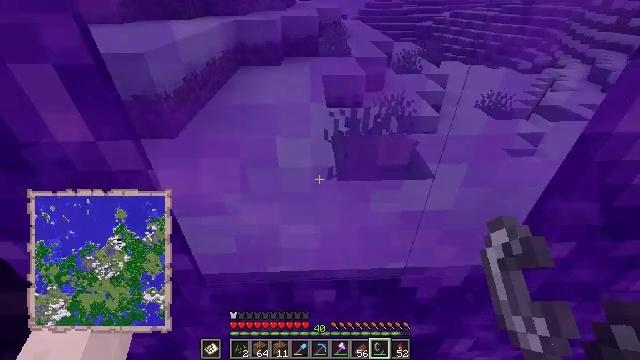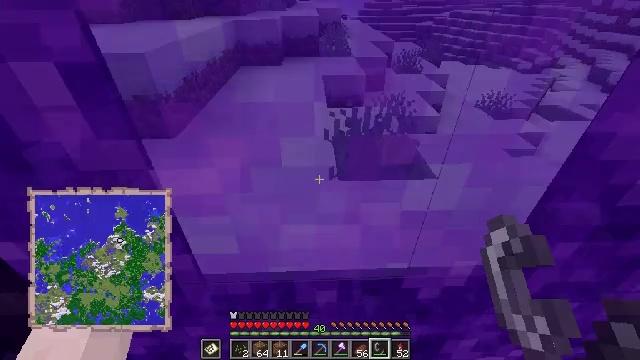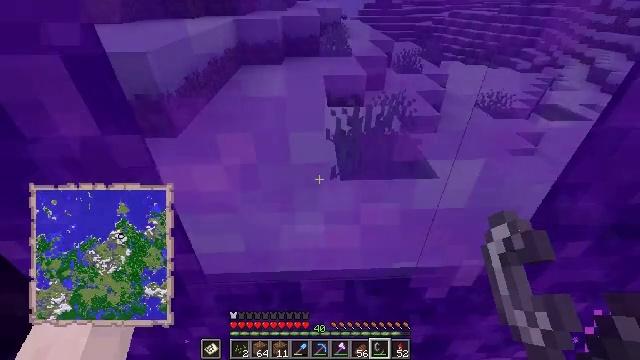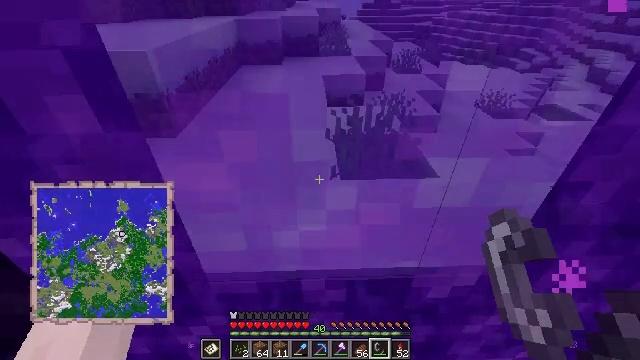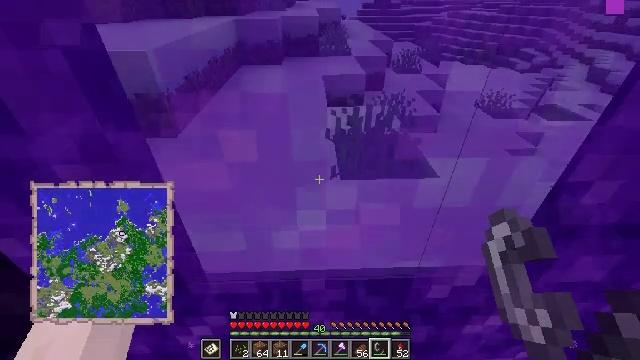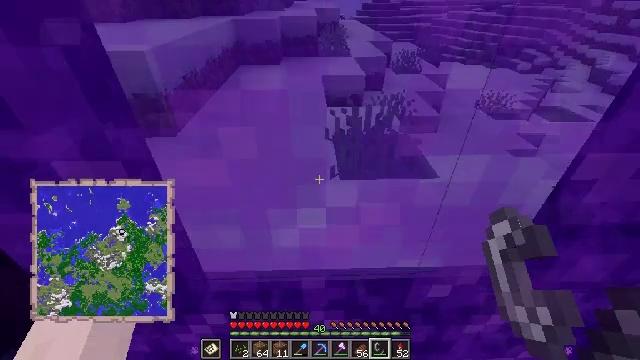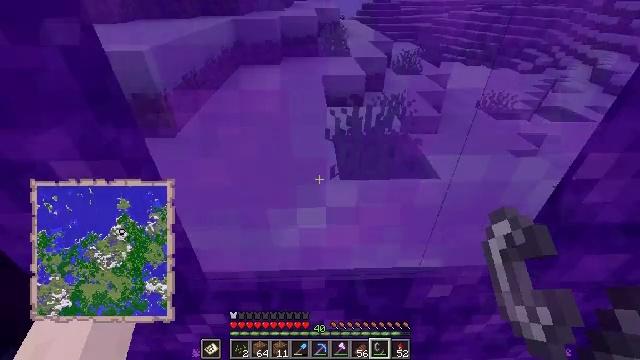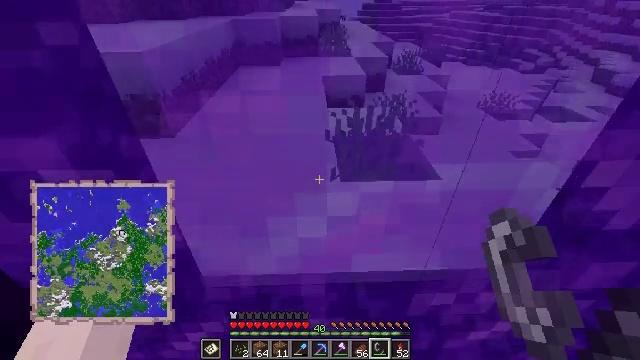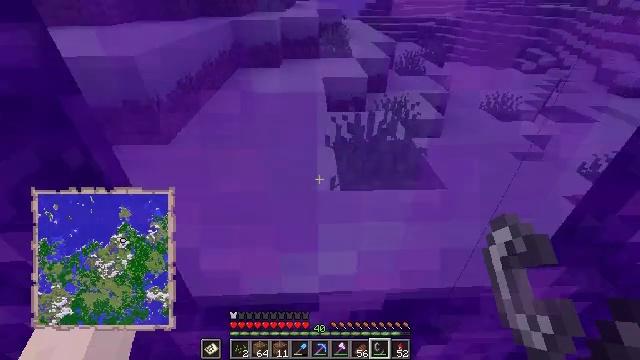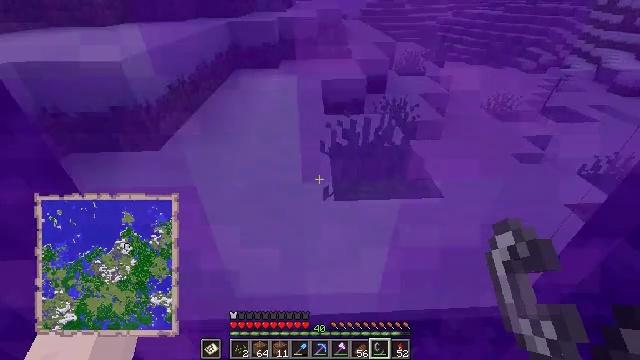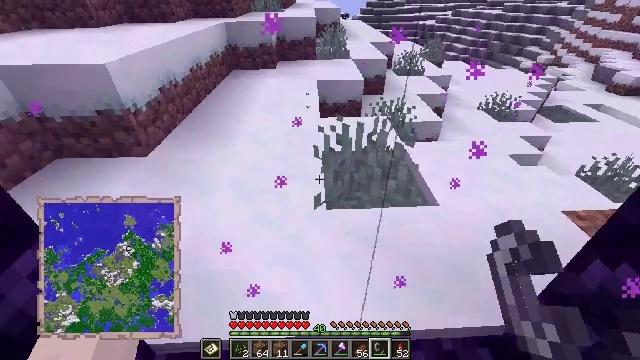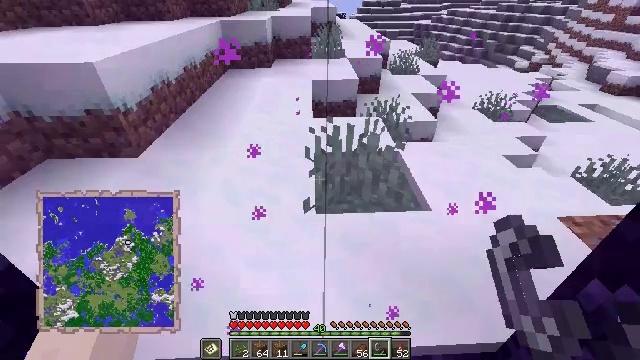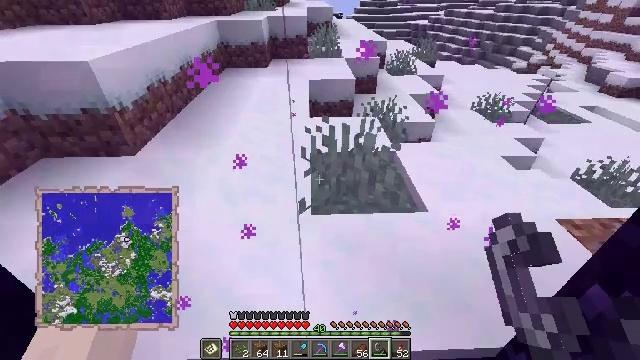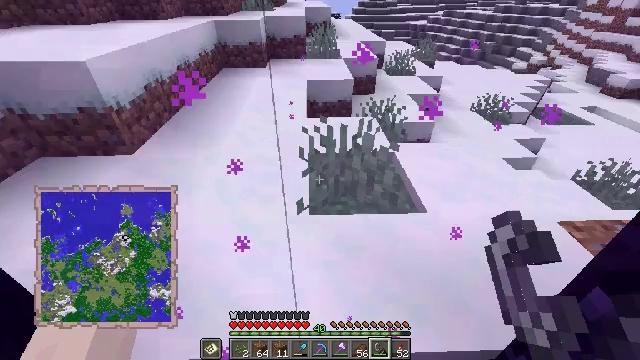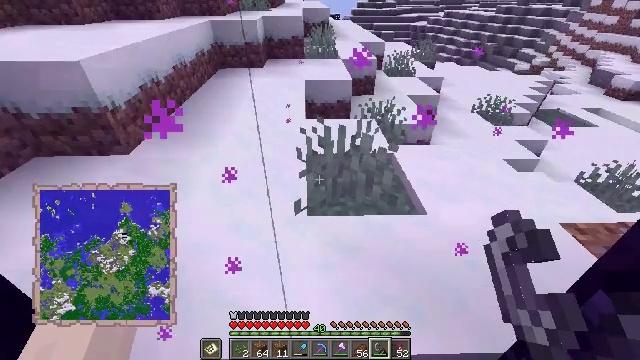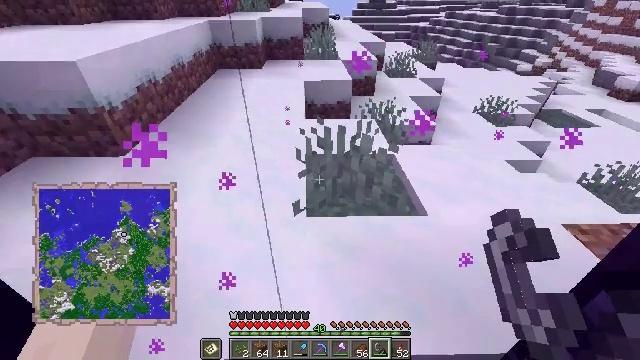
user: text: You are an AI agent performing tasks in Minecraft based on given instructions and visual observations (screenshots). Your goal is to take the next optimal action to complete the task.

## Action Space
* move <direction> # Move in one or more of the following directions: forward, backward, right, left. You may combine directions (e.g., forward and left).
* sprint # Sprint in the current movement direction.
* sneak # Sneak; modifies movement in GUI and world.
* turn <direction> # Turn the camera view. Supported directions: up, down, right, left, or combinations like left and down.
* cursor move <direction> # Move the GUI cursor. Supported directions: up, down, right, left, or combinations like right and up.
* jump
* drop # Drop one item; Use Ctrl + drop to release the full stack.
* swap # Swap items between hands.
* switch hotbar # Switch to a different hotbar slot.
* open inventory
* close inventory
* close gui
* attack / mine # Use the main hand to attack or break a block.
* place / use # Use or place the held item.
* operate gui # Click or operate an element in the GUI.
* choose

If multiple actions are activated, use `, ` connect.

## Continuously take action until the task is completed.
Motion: motion action
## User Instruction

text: Combat the magma cube.
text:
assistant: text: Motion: no_op
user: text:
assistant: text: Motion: no_op
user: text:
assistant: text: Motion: no_op
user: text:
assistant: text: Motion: no_op
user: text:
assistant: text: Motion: no_op
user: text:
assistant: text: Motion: no_op
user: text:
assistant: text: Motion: move forward
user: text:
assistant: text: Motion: move forward and move right
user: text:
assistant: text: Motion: move forward and move right
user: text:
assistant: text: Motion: no_op
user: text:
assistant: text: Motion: no_op
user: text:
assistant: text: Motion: no_op
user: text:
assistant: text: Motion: no_op
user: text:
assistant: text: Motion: no_op
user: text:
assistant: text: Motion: no_op
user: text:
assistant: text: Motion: no_op
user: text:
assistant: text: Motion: no_op
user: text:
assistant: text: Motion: no_op
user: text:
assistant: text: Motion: no_op
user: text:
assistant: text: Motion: no_op
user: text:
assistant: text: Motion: no_op
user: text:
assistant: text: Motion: no_op
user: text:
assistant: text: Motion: no_op
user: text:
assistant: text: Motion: no_op
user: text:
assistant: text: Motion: no_op
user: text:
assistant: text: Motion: no_op
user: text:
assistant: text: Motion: no_op
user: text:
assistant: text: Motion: no_op
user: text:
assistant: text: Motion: no_op
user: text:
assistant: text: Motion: no_op